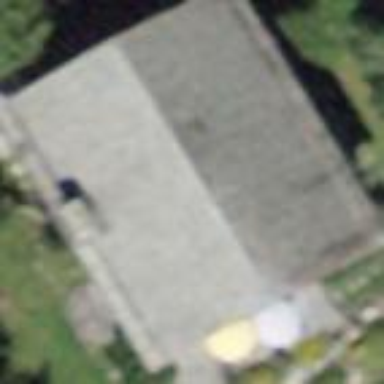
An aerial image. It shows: Detached building.